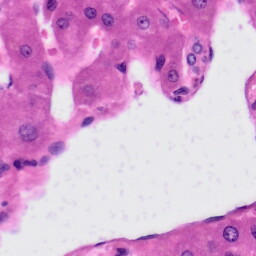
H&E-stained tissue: Liver